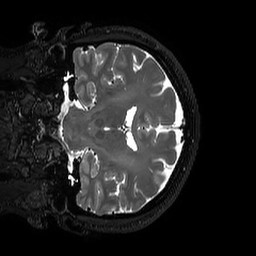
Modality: T2w
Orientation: coronal
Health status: ill
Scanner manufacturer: philips
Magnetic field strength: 3 T
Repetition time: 2.5 s
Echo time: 0.331 s